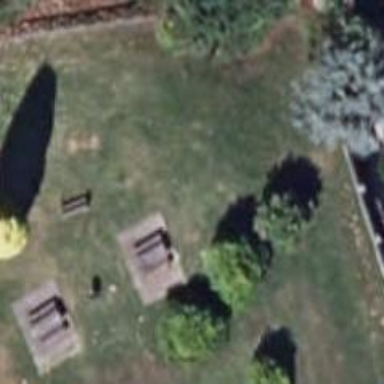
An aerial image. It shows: Picnic table located in leisure land area.